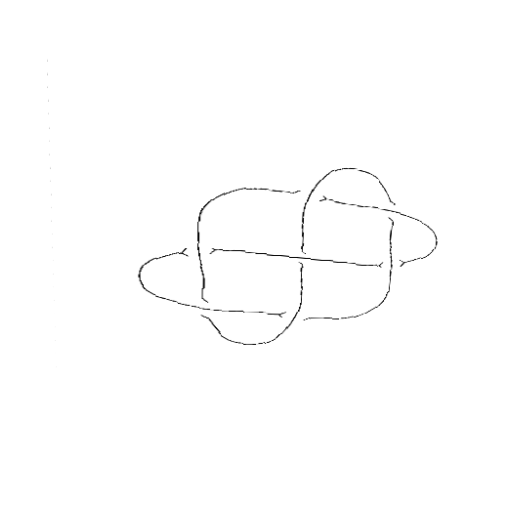
Crossing number: 7